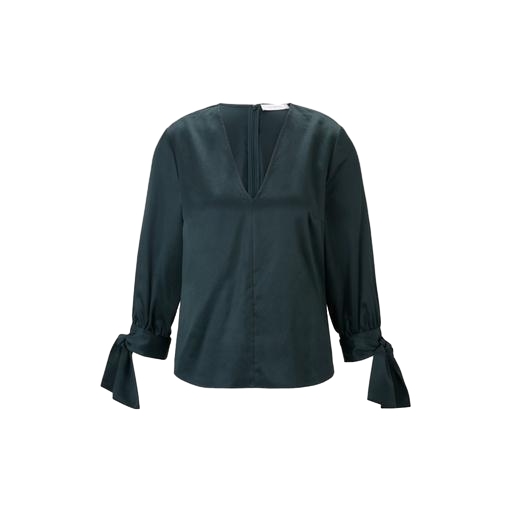
green v-neck shirt, green three-quarter-sleeve top only macy, green tie-neck blouse, white background